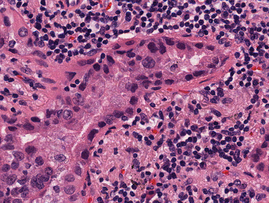
Tumor epithelial tissue: yes
Tumor-associated stroma tissue: yes
Normal tissue: no